Question: I have generated files of the scheme
> x y z charge type id
and I want to display them the in a similar way to this picture:

I also need to have the ability to browse though the space of my simulation (rotate it and zoom in and out). I tried rasmol and pymol but they don't speak with my simple file format.
Is there any other tool to do this that I hadn't find?
I have created a small program to chnge my data to the xyz format.
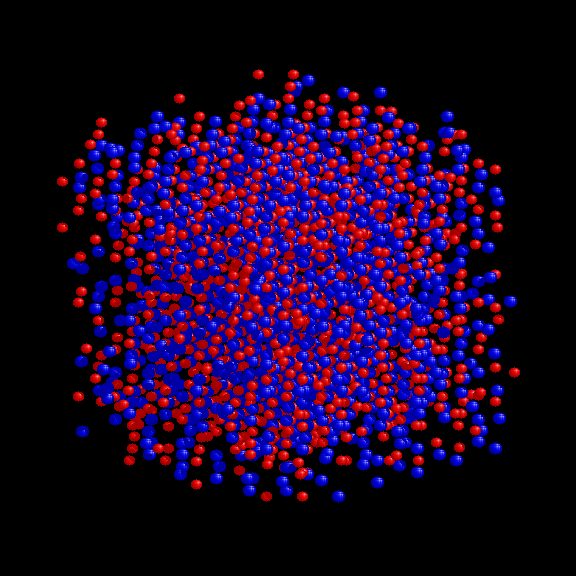
Answer: Probably easier to change your program to output data in one of the common formats, such as
XYZ: <URL>
GRO: <URL>
Alternatively, create a tiny program to convert your data into one of the common formats. That's a lot less work than creating a visualization program from scratch.